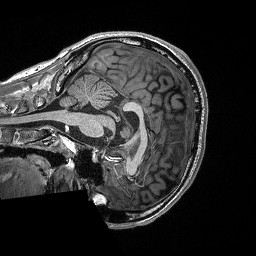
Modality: T1w
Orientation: sagittal
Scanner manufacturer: siemens
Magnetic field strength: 3 T
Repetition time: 2.3 s
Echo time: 0.00298 s